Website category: book
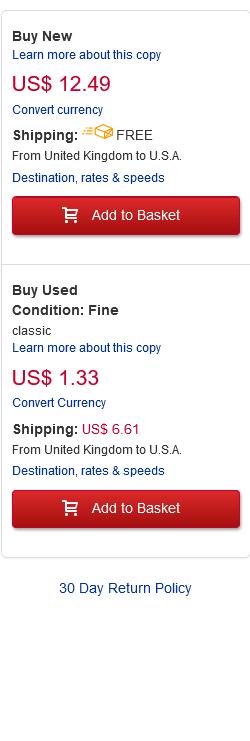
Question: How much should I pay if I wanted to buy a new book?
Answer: US$ 12.49

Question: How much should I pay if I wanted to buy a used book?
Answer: US$ 1.33

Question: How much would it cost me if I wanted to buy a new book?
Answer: US$ 12.49

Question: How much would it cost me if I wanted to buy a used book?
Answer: US$ 1.33

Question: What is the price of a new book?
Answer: US$ 12.49

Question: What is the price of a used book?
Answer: US$ 1.33

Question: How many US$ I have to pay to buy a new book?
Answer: US$ 12.49

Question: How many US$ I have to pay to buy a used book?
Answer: US$ 1.33

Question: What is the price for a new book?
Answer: US$ 12.49

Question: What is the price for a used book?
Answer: US$ 1.33

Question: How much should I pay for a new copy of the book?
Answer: US$ 12.49

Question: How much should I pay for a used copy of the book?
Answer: US$ 1.33

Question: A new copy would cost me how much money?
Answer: US$ 12.49

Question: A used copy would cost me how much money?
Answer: US$ 1.33

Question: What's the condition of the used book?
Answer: Fine

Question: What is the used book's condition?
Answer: Fine

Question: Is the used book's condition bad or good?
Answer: Fine

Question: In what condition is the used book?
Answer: Fine

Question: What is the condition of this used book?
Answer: Fine

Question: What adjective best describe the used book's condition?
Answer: Fine

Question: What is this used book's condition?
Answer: Fine

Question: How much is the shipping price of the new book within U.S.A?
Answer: FREE

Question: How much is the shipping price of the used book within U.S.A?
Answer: US$ 6.61

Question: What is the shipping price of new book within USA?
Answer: FREE

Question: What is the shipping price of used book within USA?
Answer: US$ 6.61

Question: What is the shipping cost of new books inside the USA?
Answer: FREE

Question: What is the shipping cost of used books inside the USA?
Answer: US$ 6.61

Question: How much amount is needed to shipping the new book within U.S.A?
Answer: FREE

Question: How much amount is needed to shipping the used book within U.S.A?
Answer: US$ 6.61

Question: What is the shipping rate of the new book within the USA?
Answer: FREE

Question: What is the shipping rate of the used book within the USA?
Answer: US$ 6.61

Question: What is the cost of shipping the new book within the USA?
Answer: FREE

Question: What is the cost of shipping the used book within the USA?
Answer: US$ 6.61

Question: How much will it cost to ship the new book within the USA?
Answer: FREE

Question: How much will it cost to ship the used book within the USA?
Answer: US$ 6.61